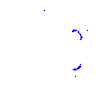
Particle: proton